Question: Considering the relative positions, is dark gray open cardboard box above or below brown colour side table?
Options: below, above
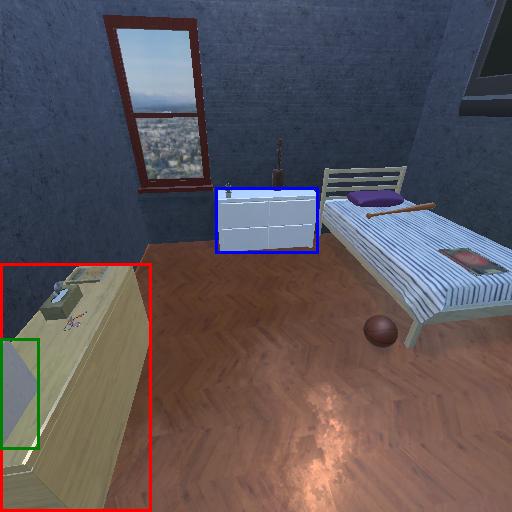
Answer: below